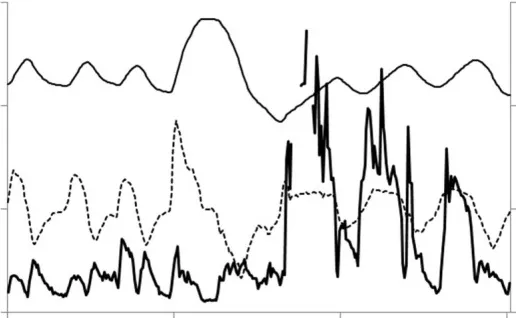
Recording of flow (V', dotted line), tidal volume (V, light), and respiratory resistance (Rrs, bold line) 15 min after exercise. The normal Rrs pattern is dramatically altered after the deep breath. A large increase in Rrs in inspiration occurs during the next few breaths. Also note inspiratory flow limitation on first breath after deep inhalation.
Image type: pathology (fish)